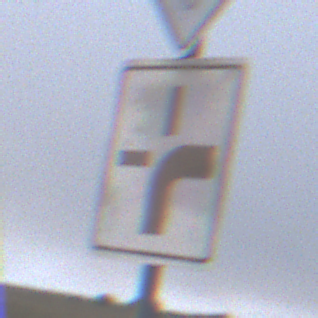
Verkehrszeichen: VerlaufVorfahrtsstrasse3
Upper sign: Vorfahrtsstrasse
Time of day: SunriseSunset
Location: Outdoor (Nature)
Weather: Overcast
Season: NotSpecified
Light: Natural